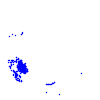
Particle: electron